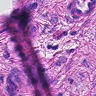
Metastatic tissue present: yes